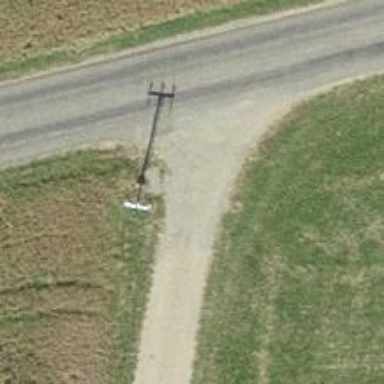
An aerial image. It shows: Power pole.